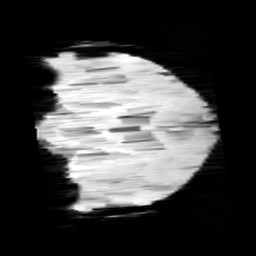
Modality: minIP
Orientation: coronal
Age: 9
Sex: male
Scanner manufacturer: siemens
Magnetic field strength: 3 T
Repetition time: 0.027 s
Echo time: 0.02 s